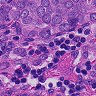
Metastatic tissue present: yes